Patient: sex M, age 61
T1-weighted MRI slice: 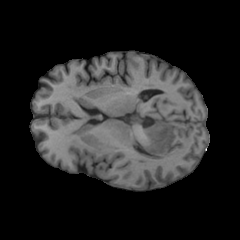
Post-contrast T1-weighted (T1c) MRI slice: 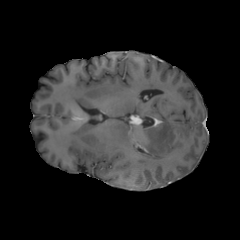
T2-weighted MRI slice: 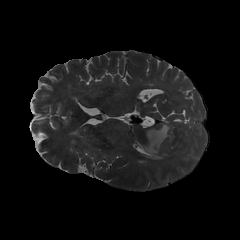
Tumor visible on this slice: yes
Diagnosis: Glioblastoma, IDH-wildtype
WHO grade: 4